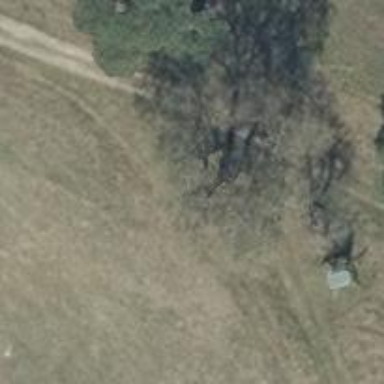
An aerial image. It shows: Hunting stand.